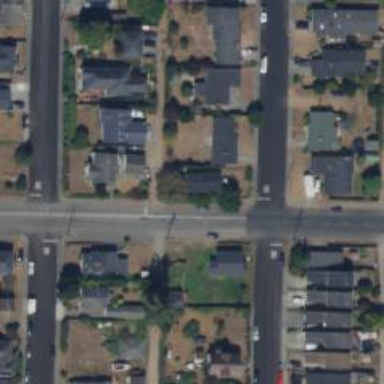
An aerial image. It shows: Alley classified as service road.